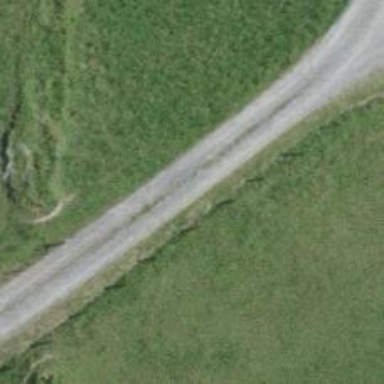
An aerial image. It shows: Driveway leading to service road.